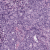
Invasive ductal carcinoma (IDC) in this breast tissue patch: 0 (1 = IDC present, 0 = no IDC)